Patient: sex F, age 65
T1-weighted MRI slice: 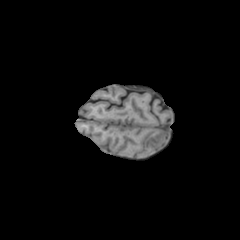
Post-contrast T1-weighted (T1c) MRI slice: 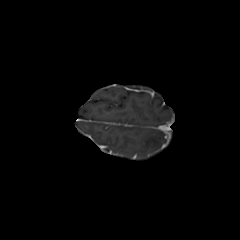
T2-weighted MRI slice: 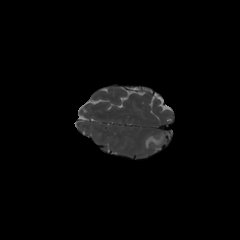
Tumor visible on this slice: yes
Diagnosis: Glioblastoma, IDH-wildtype
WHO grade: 4